Interaction volume radius: 5 \u00c5
Interaction volume height: 10 \u00c5
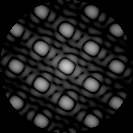
Disorder parameter: 0.02609